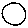
Label: circle